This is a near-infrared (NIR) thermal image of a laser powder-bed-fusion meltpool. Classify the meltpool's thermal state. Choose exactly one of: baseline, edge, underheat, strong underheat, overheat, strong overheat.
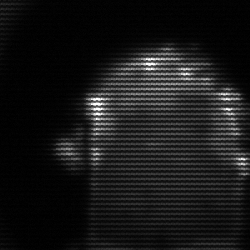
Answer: baseline